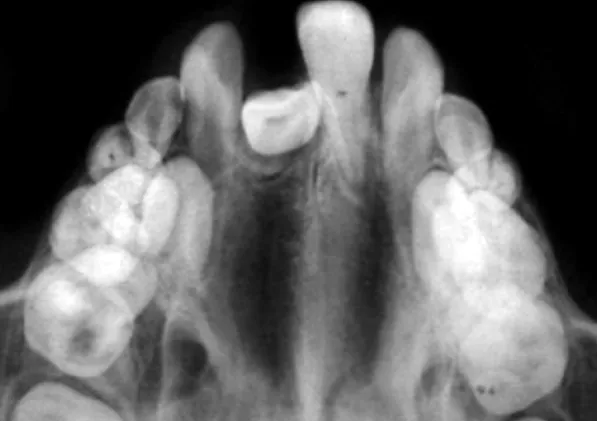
Preoperative occlusal radiograph.
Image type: radiology (x_ray)